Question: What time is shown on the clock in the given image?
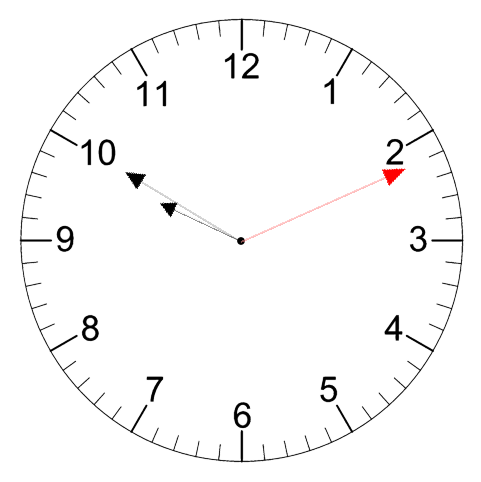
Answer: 09:50:11